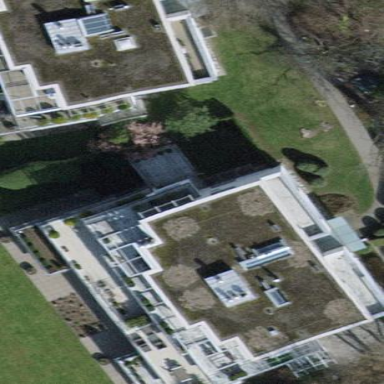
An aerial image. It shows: Balcony as part of building.